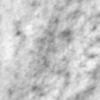
Label: no_change